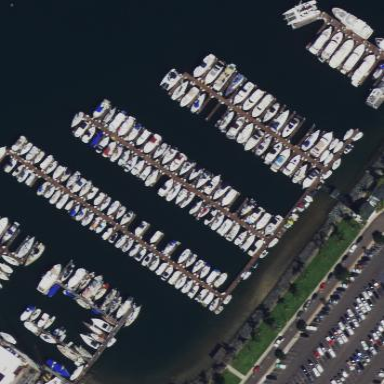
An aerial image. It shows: Marina area for leisure land.